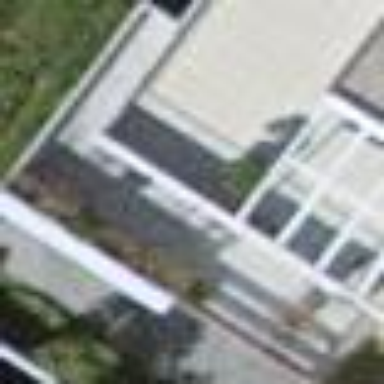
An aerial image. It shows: View of roof of building.